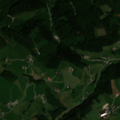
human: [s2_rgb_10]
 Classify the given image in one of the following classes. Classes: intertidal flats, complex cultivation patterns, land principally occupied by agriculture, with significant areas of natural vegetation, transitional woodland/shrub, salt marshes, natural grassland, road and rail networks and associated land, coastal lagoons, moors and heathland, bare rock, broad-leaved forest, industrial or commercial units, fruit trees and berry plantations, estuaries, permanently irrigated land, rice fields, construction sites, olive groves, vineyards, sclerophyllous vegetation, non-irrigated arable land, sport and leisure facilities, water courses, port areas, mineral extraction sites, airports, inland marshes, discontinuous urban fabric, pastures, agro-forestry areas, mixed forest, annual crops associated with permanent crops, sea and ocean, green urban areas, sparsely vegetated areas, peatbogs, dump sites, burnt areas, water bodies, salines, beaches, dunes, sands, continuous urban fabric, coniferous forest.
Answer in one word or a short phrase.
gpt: discontinuous urban fabric, pastures, mixed forest